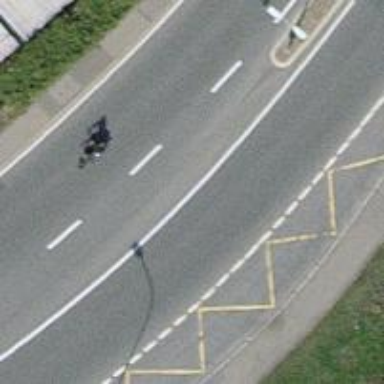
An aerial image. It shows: Bus stop with designated public transport stop position.